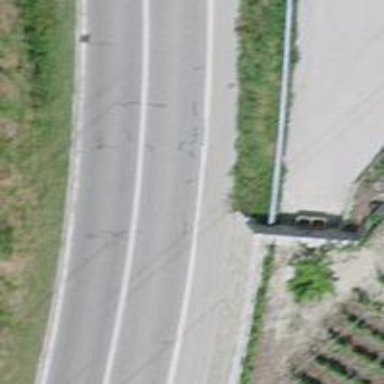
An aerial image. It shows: Asphalt road classified as tertiary.